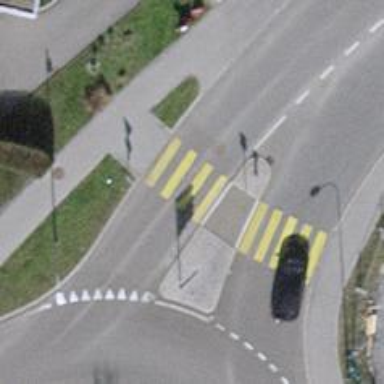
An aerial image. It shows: Marked zebra crossing with island.